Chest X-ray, PA view. Patient: 25 years old, sex M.
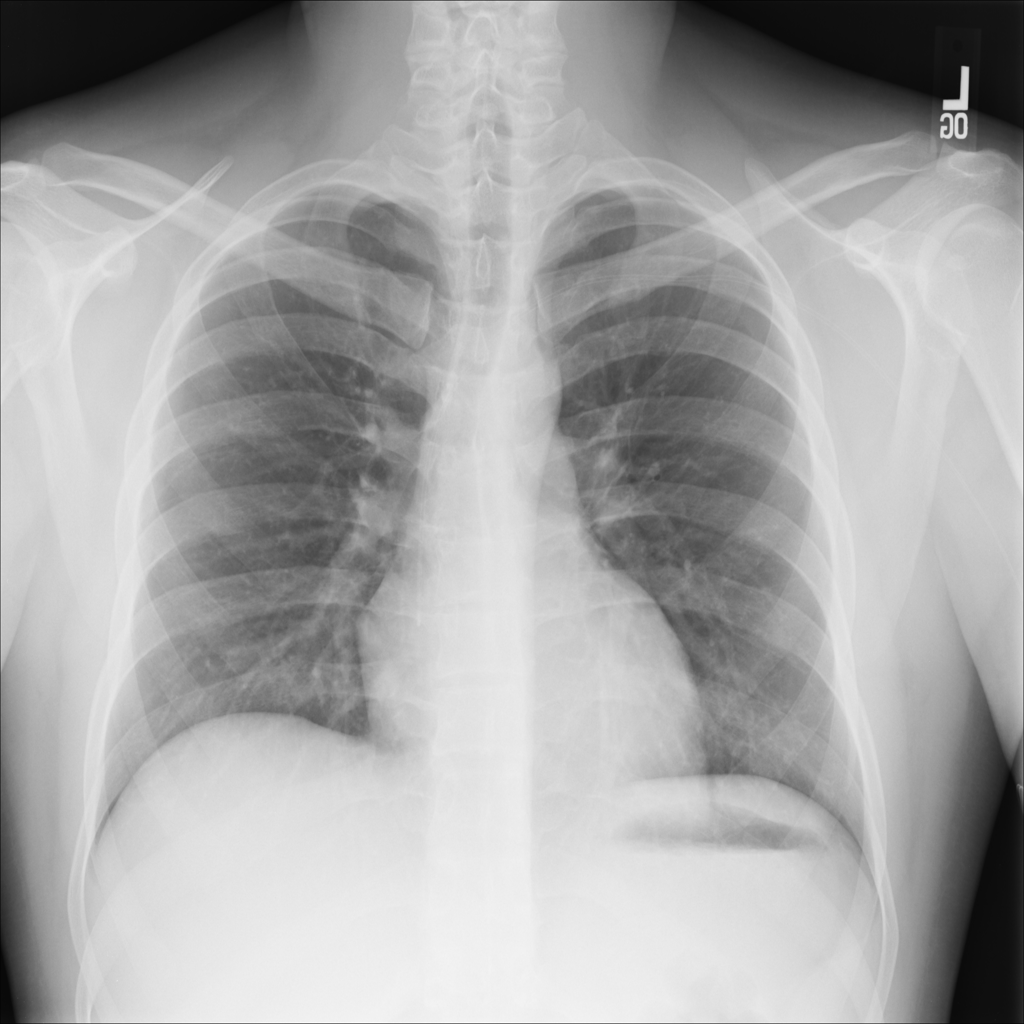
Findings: No Finding